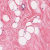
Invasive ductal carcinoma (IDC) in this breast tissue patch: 0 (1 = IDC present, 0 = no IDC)